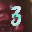
Label: 3